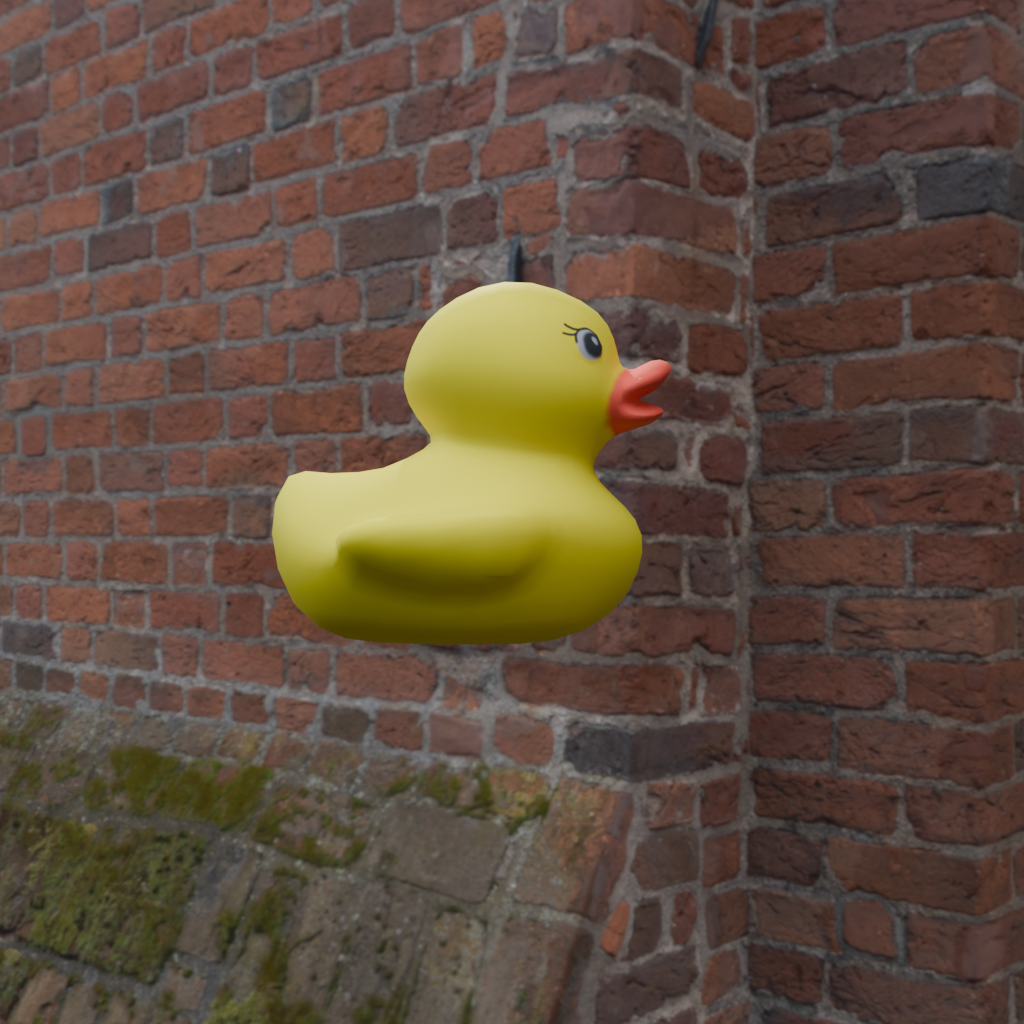
an image of a yellow rubber duck seen from <right> ourtyard with historic red brick buildings.